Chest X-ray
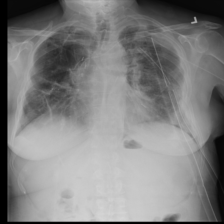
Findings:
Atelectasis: negative
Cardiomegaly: negative
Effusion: negative
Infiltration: positive
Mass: negative
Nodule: negative
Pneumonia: negative
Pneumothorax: positive
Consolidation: negative
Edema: negative
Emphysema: negative
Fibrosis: negative
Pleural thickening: negative
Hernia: negative